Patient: sex F, age 27
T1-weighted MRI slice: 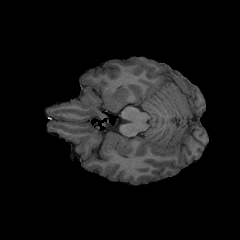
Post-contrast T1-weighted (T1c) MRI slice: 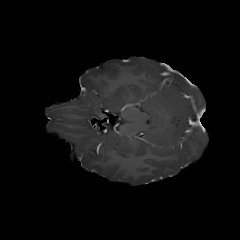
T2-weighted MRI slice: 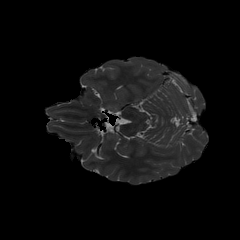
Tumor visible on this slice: no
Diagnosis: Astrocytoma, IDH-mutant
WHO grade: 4